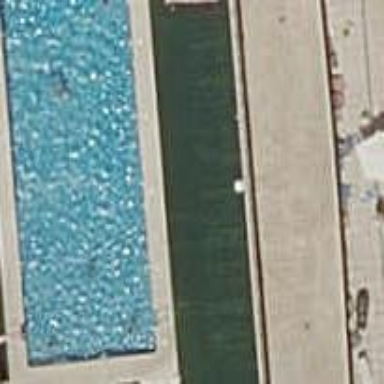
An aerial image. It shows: Swimming pool located in leisure land.